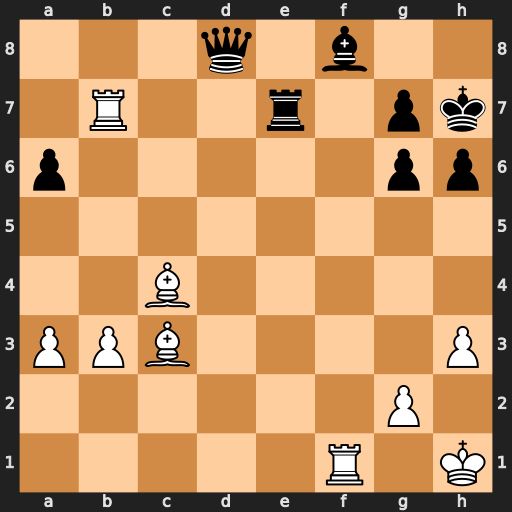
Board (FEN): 3q1b2/1R2r1pk/p5pp/8/2B5/PPB4P/6P1/5R1K
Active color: w
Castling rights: -
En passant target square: -
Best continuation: Rxf8 Qxf8 Bb4 Re1+ Bxe1